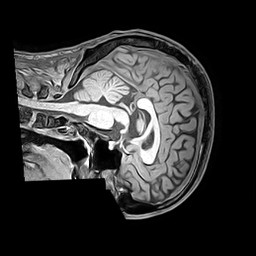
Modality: T1w
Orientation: sagittal
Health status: healthy
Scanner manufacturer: philips
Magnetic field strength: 3 T
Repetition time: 0.007364 s
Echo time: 0.00328 s